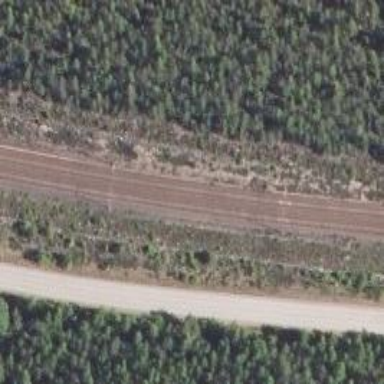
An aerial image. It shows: Railway track with continuous electrified contact lines.